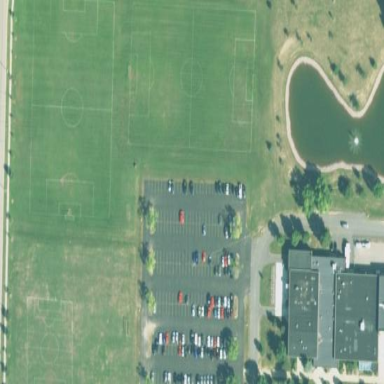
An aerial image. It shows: Soccer pitch for outdoor sports and leisure activities.